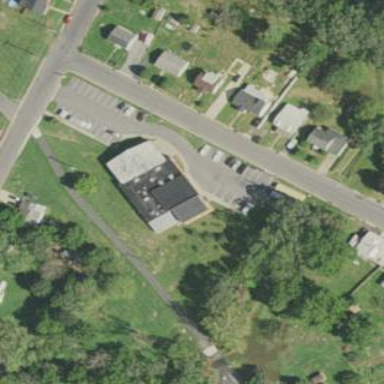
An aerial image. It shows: Community center building.